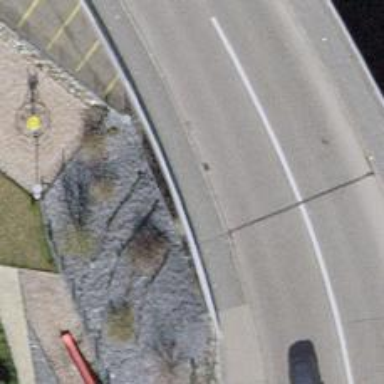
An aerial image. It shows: Asphalt footway that serves as sidewalk on bridge.